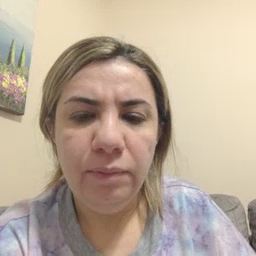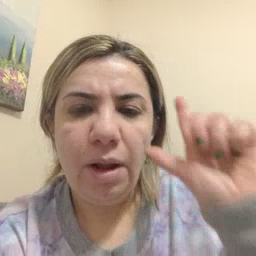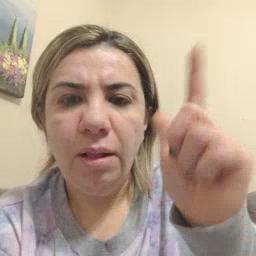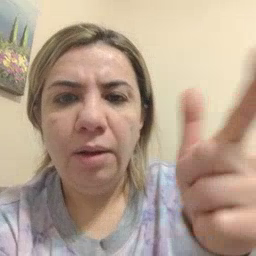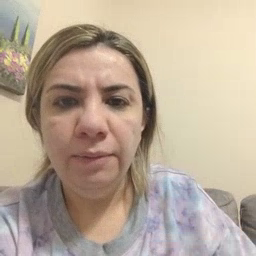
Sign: later